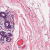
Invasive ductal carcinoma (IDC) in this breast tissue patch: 0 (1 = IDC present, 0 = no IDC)